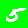
Digit: 5